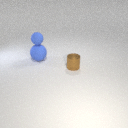
small brown metal cylinder to the right of large blue rubber sphere